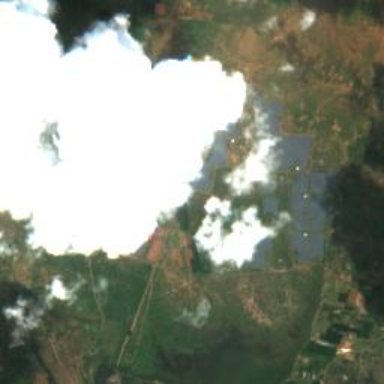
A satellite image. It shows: Wall surrounding solar power plant with photovoltaic panels generating electricity.